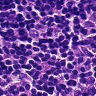
Metastatic tissue present: no